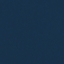
Land use / land cover class: SeaLake